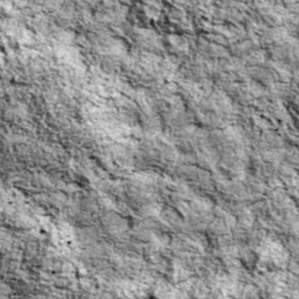
Label: non_frost